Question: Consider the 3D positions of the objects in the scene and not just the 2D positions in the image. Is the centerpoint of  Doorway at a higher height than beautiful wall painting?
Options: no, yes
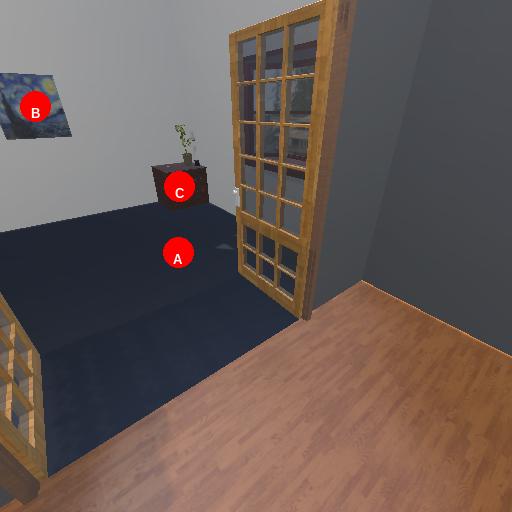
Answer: no